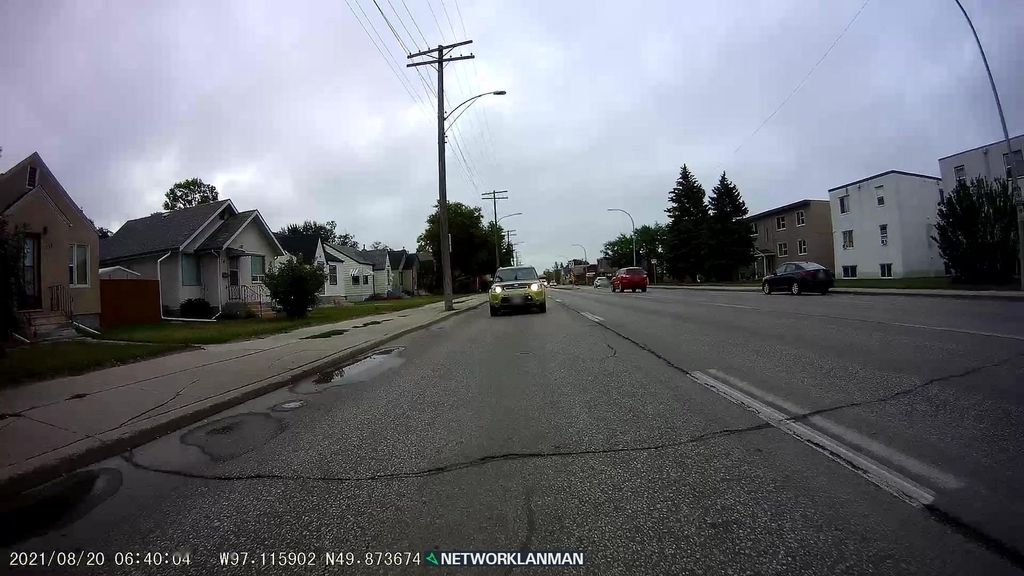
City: winnipeg